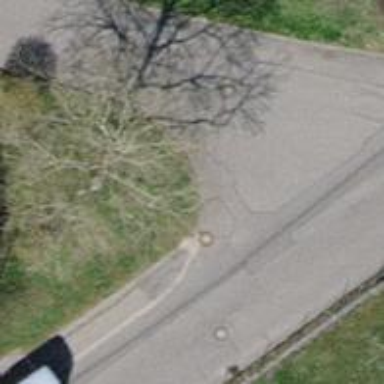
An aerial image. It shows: Wayside cross with historic significance.